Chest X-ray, PA view. Patient: 33 years old, sex F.
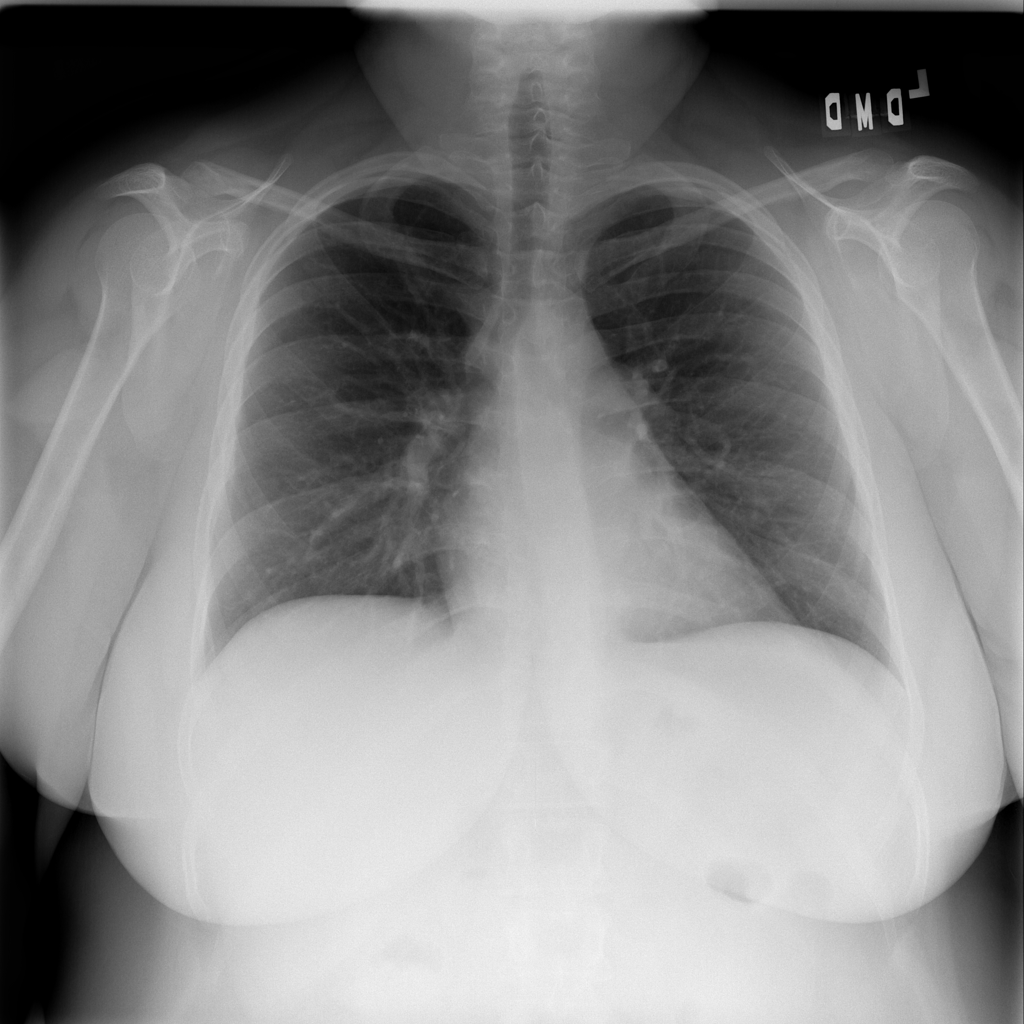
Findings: No Finding